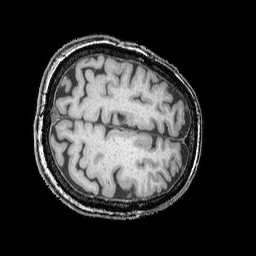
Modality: T1w
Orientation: axial
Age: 75
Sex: female
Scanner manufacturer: siemens
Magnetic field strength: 3 T
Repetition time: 2.25 s
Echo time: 0.00411 s